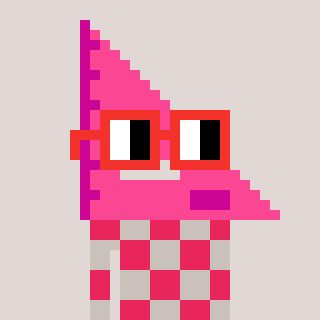
a pixel art character with square red glasses, a squadron ruler-shaped head and a foggrey-colored body on a warm background